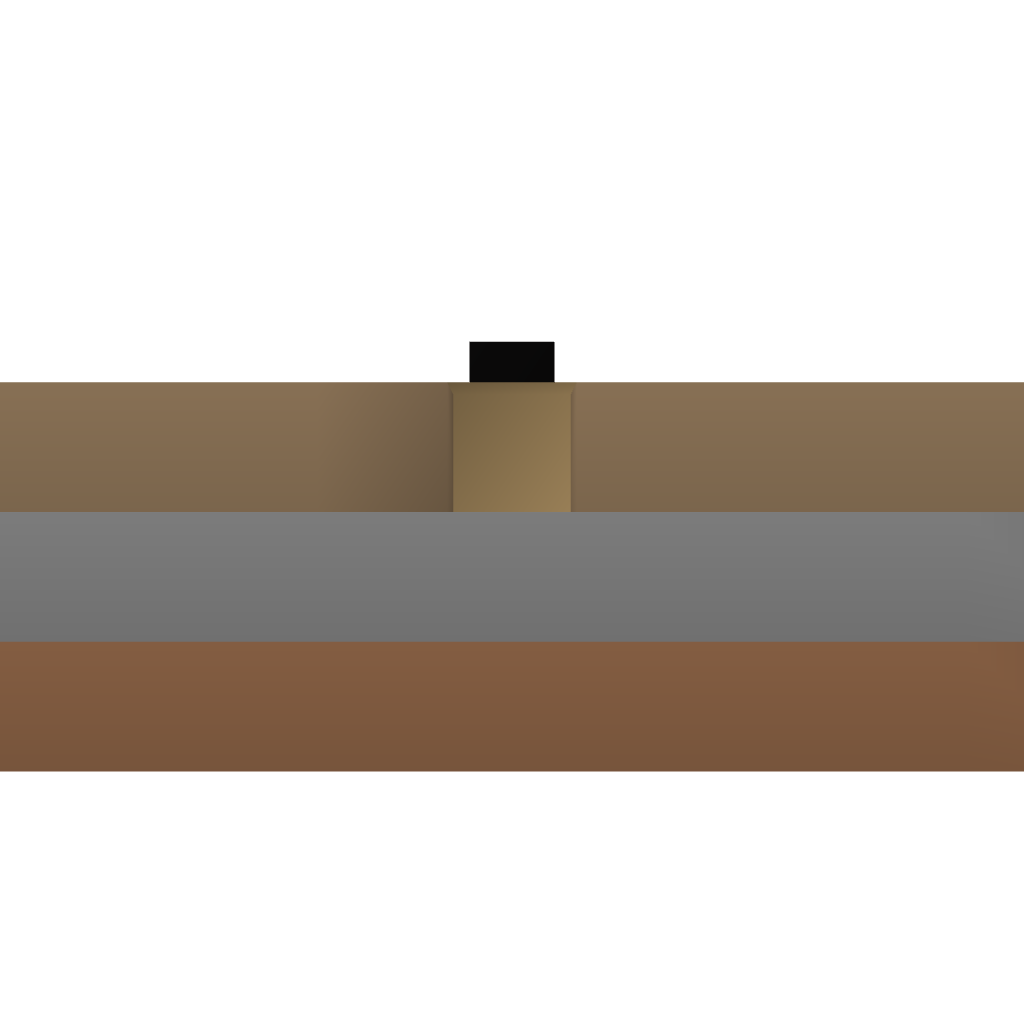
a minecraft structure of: OptiFarm